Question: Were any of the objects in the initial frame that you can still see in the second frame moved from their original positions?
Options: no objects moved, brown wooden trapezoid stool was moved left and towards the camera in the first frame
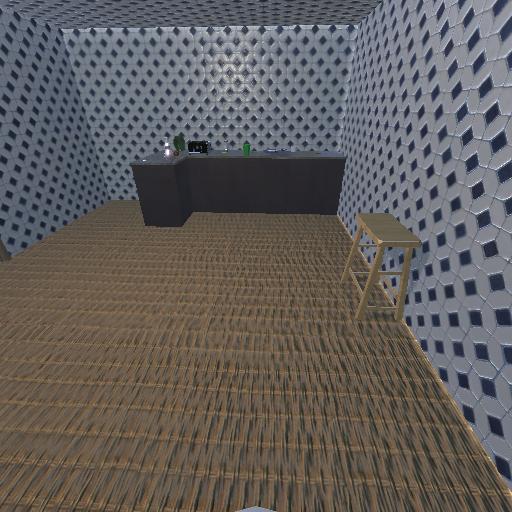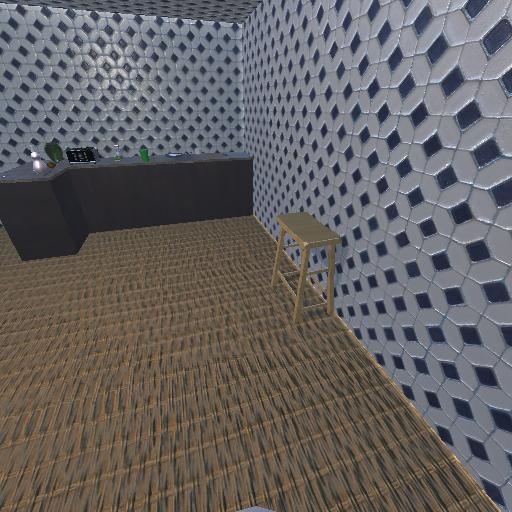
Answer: no objects moved